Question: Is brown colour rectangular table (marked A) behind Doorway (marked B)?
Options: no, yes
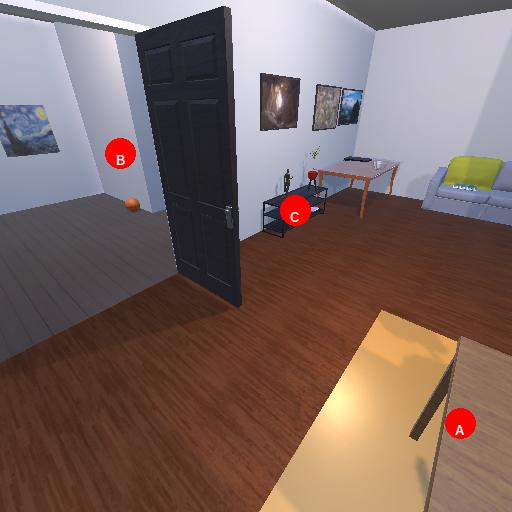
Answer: no